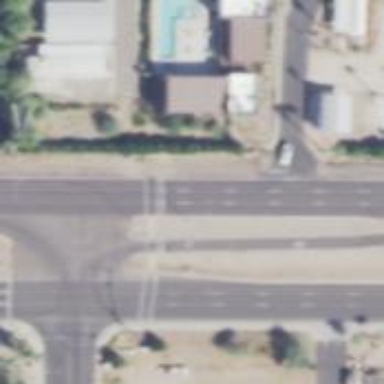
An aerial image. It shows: Solid stop line on the road marking.